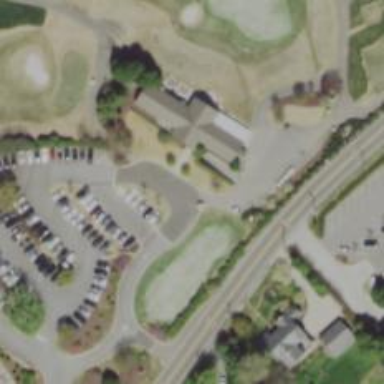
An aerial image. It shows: Path designed for golf carts.